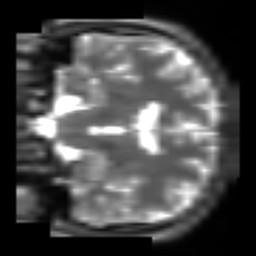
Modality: T2w
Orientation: coronal